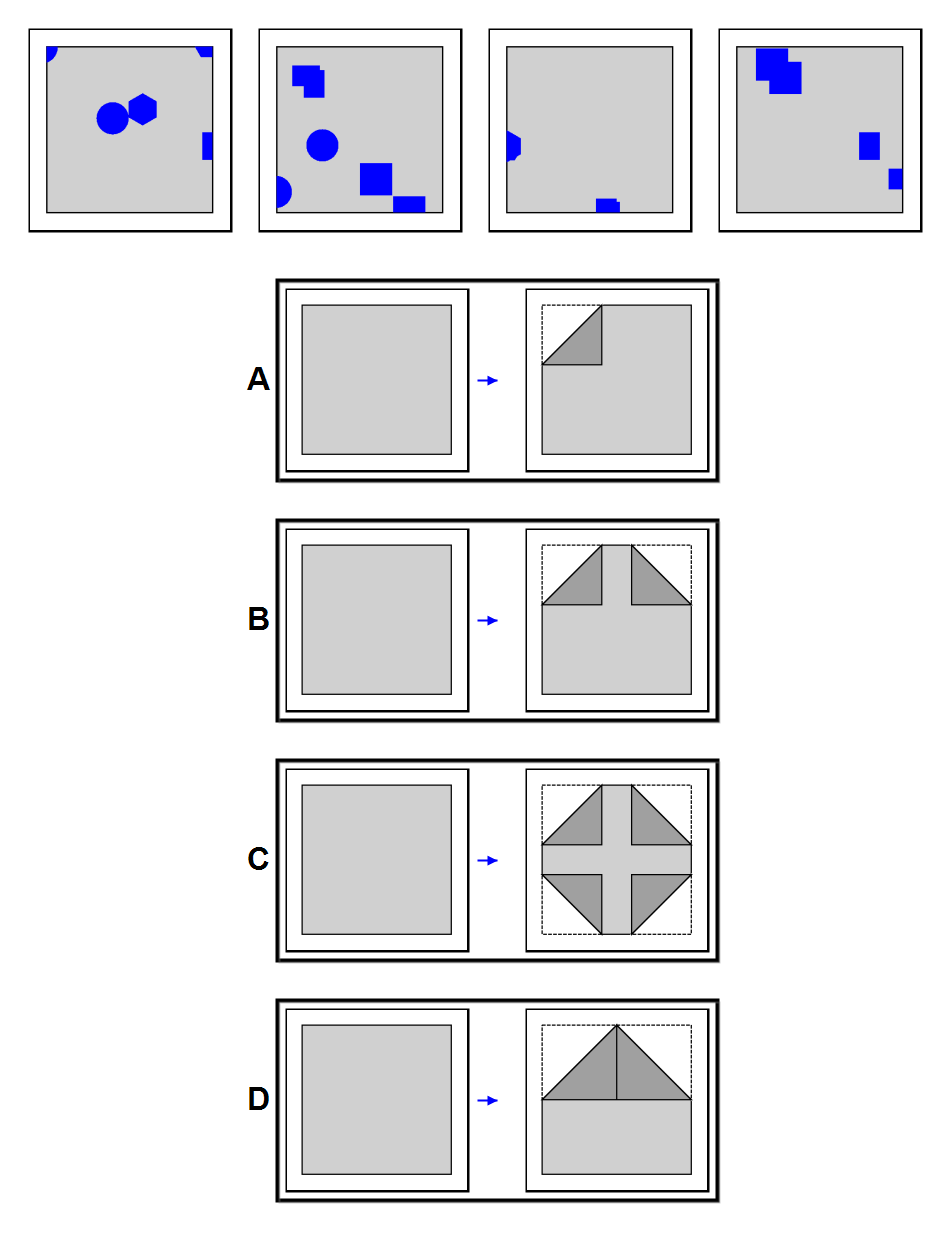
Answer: C